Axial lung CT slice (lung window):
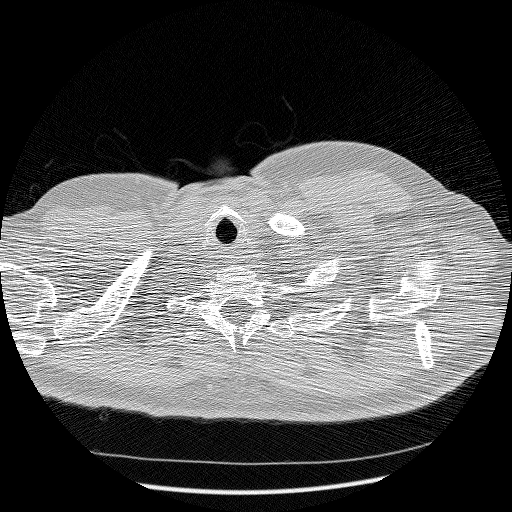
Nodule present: no